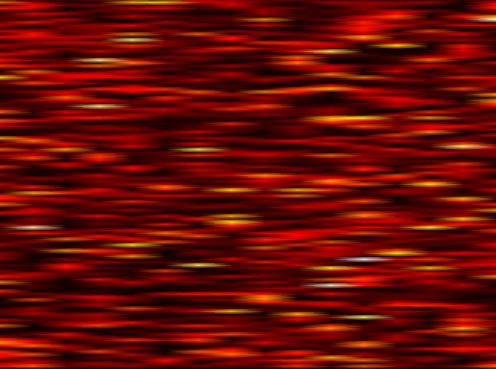
Label: FOFDM